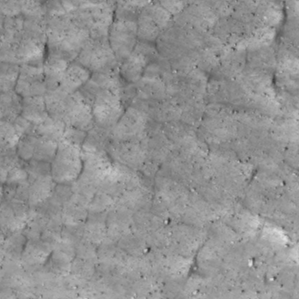
Label: non_frost